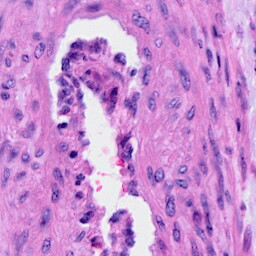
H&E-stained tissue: Cervix